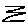
Label: zigzag